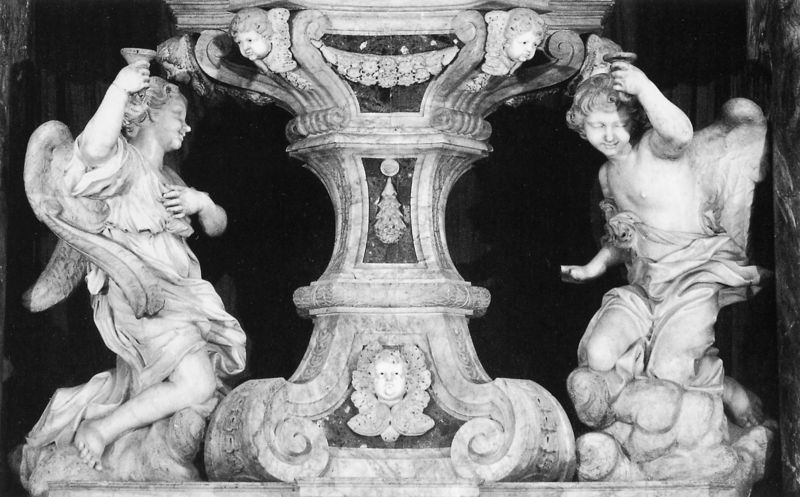
Titel: Engel
Künstler: Giuseppe Mazzuoli
Standort: Siena, S. Agostino (EU - I - Toskana)
Schlagwörter: wolken, frau, marmor, säule, tisch, ornament, barock, sockel, stein, figur, gewand, stoff, gewänder, brunnen, fliegen, kinder, engel, putto, skulptur, lächeln, dekor, faltenwurf, lachen, spiel, halterung, knabe, fuss, schweben, becken, altar, voluten, putten, guss, sakral, spaß, engelskopf, putoo, puttenköpfe